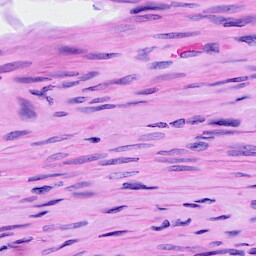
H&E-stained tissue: Ovarian